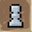
Piece: wP